【题型】解答题　【知识点】解析几何　【难度】easy
已知坐标平面内三点$A(-2,-4),B(2,0),C(-1,1)$．
(1)求直线$AB$的斜率和倾斜角；
(2)若$E(m,n)$是线段$AC$上一动点，求$\dfrac{n}{m-2}$的取值范围．
【解答】

\noindent \textbf{【答案】} (1)斜率为$1$，倾斜角为$\dfrac{\pi}{4}$；
\noindent (2)$\left[-\dfrac{1}{3},1\right]$．

\vspace{0.2cm}
\noindent \textbf{【分析】} （1）先由斜率公式求斜率，然后根据斜率定义可得倾斜角；
\noindent （2）将问题转化为求直线$BE$的斜率的取值范围，然后结合图形分析可得.

\vspace{0.2cm}
\noindent \textbf{【详解】} （1）由斜率公式得直线$AB$的斜率为$\dfrac{-4}{-2-2}=1$，
记倾斜角为$\alpha$，则$\tan\alpha=1$，
因为$\alpha\in[0,\pi)$，所以直线$AB$的倾斜角为$\dfrac{\pi}{4}$．

\noindent （2）由题知$\dfrac{n}{m-2}$为直线$BE$的斜率.
记直线$BC$和$BA$的倾斜角分别为$\alpha,\beta$，直线$BE$的倾斜角为$\gamma$，
由图可知，$\gamma\in[0,\beta]\cup[\alpha,\pi)$，
又$k_{BC}=\tan\alpha=\dfrac{1}{-1-2}=-\dfrac{1}{3}$，$k_{AB}=\tan\beta=1$，
所以，由正切函数性质可得，直线$BE$的斜率的取值范围为$\left[-\dfrac{1}{3},1\right]$，

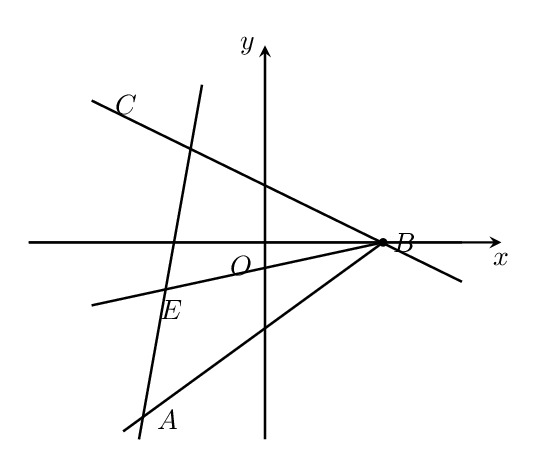